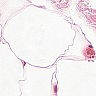
Metastatic tissue present: no